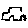
Label: car